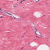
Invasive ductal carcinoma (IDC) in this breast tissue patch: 0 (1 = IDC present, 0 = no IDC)